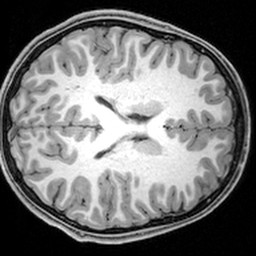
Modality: T1w
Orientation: axial
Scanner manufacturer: siemens
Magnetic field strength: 3 T
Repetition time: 1.9 s
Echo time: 0.00397 s